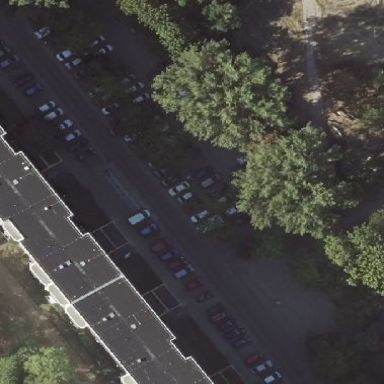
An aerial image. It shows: Street-side parking with fine gravel surface.